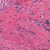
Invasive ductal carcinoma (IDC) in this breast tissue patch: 0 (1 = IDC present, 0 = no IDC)